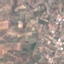
Land use / land cover: PermanentCrop